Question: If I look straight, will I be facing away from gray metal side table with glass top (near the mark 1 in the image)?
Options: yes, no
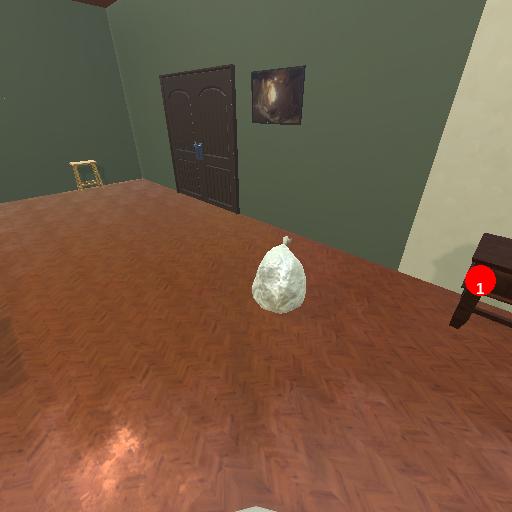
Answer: yes